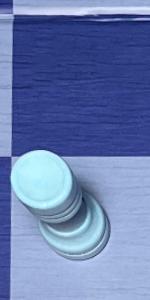
Label: Rook_White